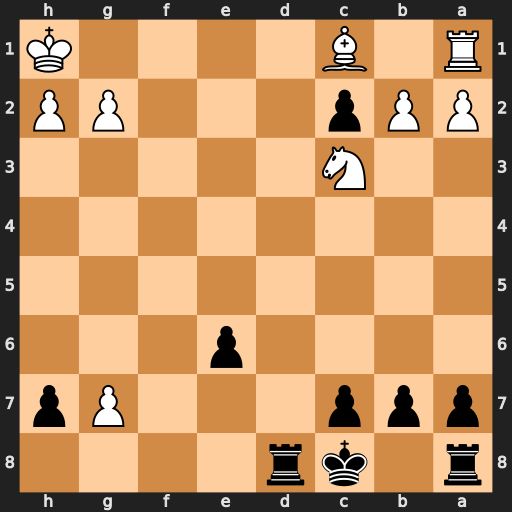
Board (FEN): r1kr4/ppp3Pp/4p3/8/8/2N5/PPp3PP/R1B4K
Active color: b
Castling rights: -
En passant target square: -
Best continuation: Rd1+ Nxd1 cxd1=Q#